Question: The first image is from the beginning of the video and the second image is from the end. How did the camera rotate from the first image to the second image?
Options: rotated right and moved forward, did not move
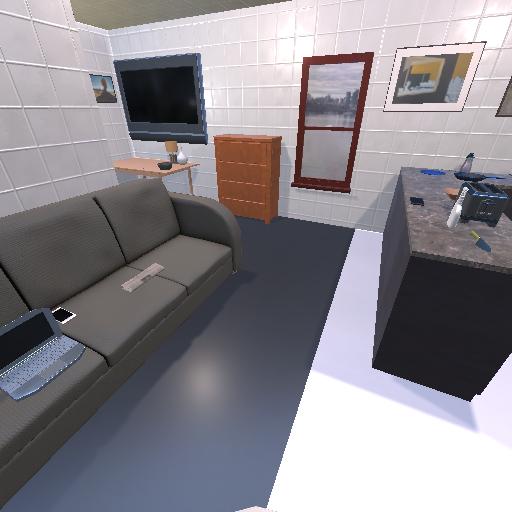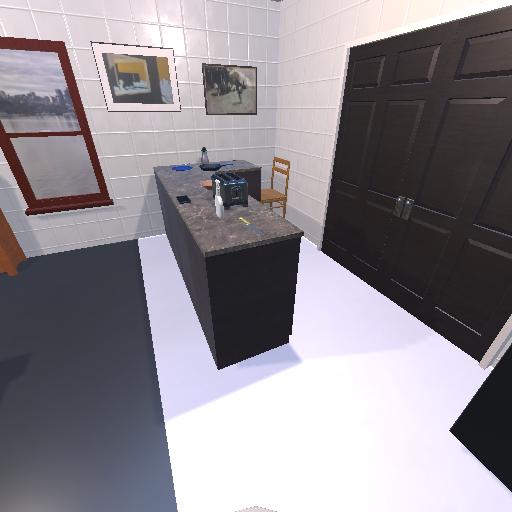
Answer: rotated right and moved forward